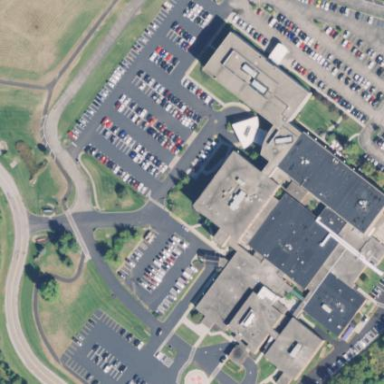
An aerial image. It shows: Hospital providing healthcare services.